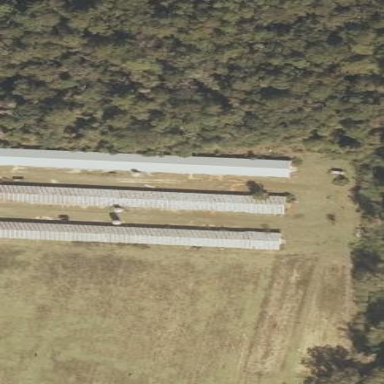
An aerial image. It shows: Poultry farmyard.